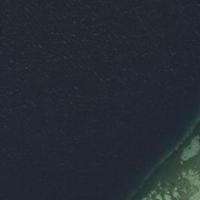
EUNIS habitat code: 14
Species observed at this site:
Galeopsis tetrahit